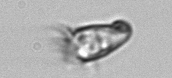
Label: Paratontonia_gracillima